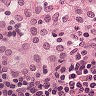
Metastatic tissue present: no